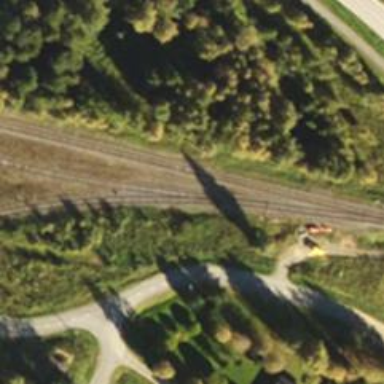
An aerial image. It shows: Wedge used for railway derailment.